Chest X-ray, PA view. Patient: 54 years old, sex M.
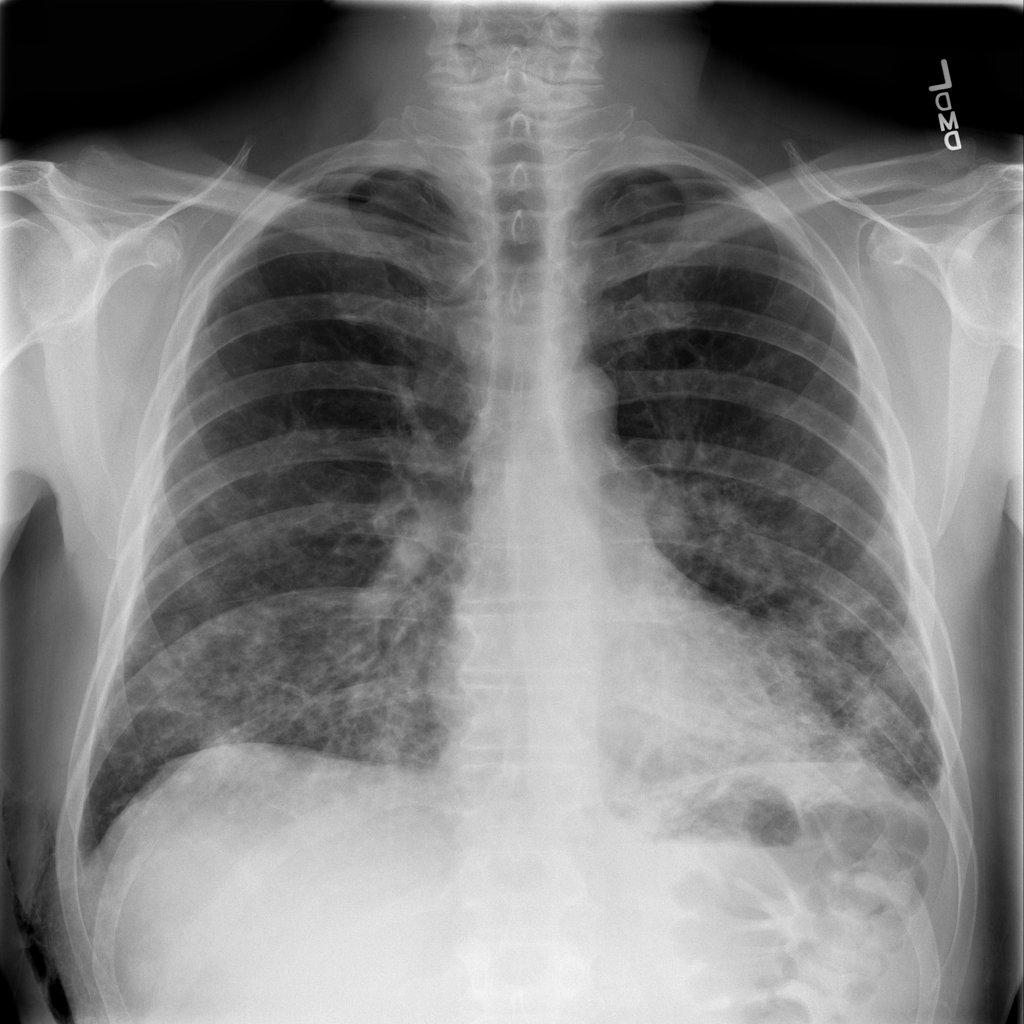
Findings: No Finding